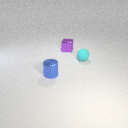
small purple metal cube to the left of small cyan rubber sphere